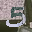
Label: 5